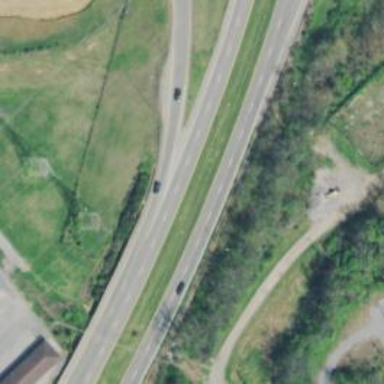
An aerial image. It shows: Trunk link highway.